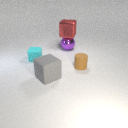
large purple metal sphere behind small brown rubber cylinder